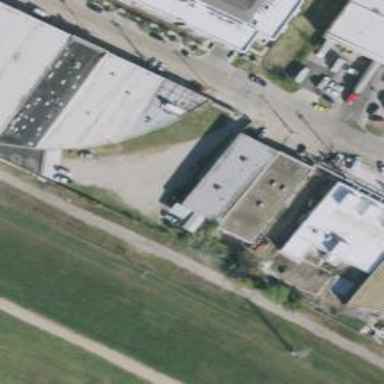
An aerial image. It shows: Commercial building.